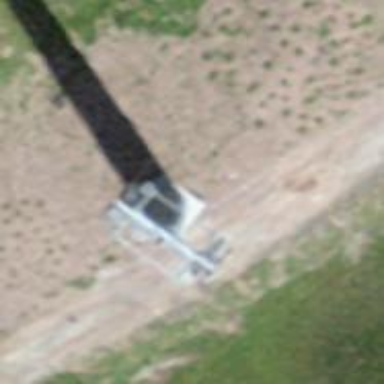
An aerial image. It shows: Pylon for aerialway.